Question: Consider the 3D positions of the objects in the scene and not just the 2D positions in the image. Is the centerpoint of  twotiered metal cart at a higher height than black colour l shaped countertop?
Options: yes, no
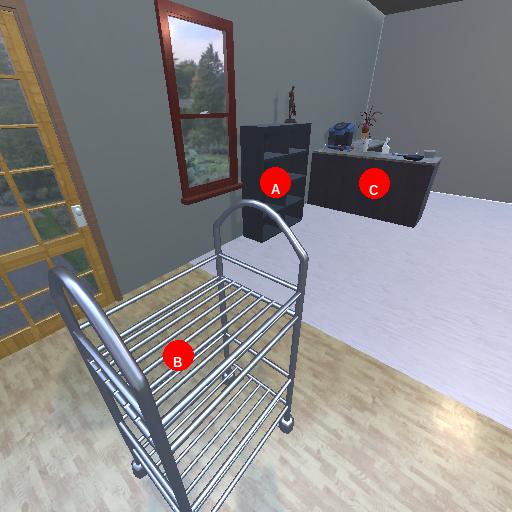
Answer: yes